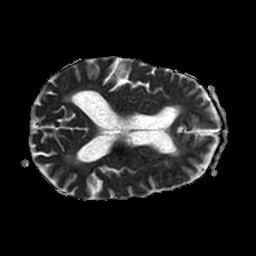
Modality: ADC
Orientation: axial
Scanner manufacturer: philips
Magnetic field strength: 1.5 T
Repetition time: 3.4 s
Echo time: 0.06922 s